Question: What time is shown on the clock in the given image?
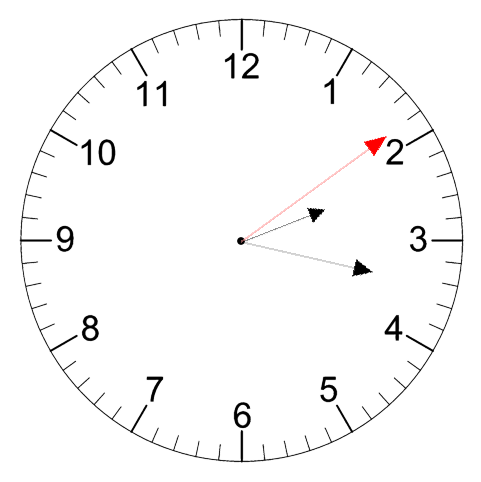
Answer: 02:17:09